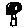
Label: tree